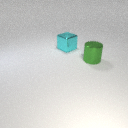
large cyan metal cube behind large green metal cylinder